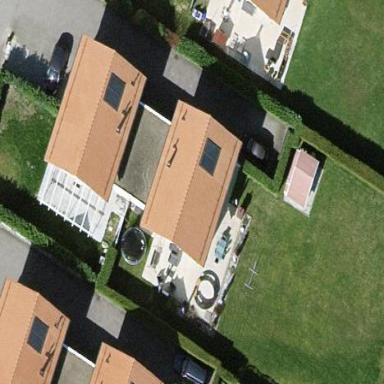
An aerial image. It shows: Gabled roof house.